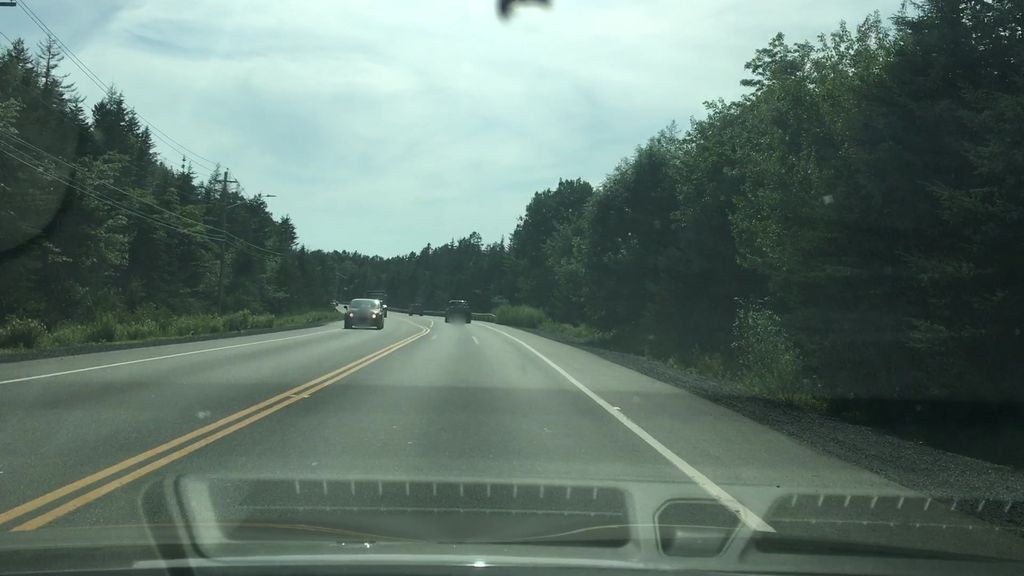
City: halifax